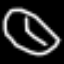
Label: clock